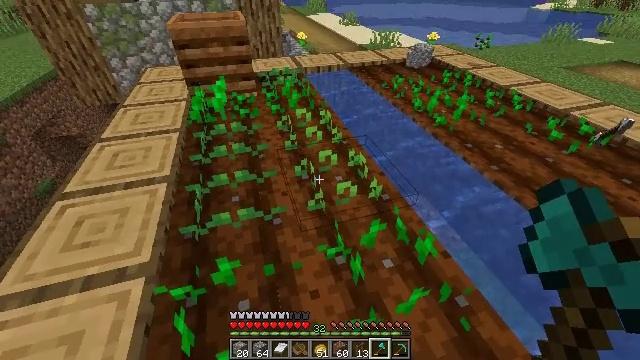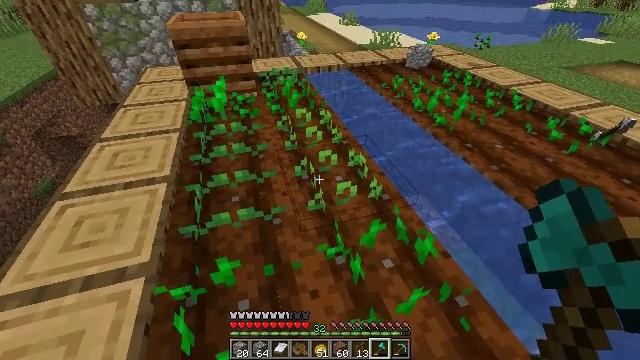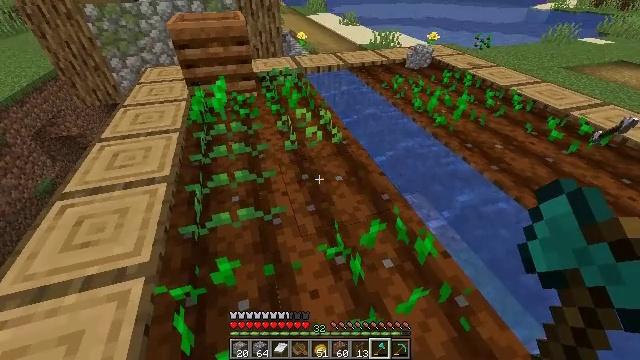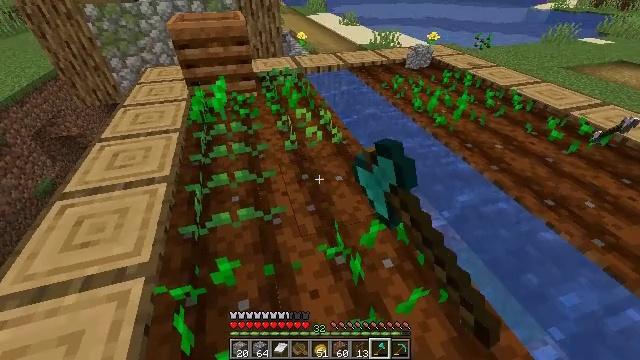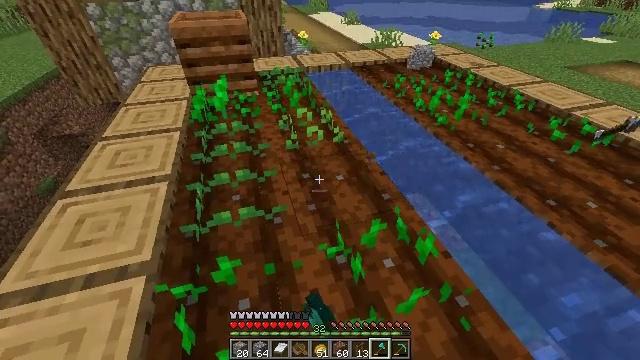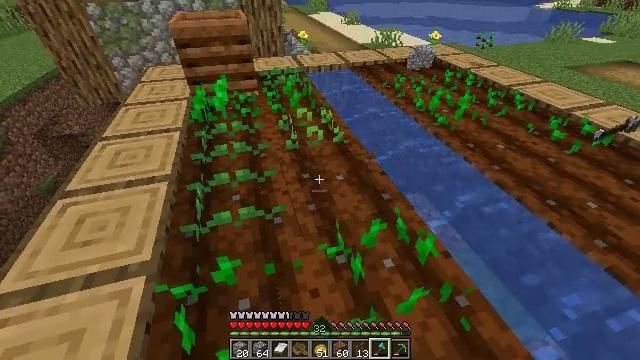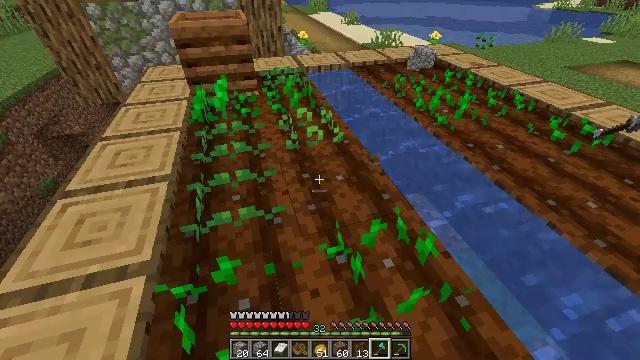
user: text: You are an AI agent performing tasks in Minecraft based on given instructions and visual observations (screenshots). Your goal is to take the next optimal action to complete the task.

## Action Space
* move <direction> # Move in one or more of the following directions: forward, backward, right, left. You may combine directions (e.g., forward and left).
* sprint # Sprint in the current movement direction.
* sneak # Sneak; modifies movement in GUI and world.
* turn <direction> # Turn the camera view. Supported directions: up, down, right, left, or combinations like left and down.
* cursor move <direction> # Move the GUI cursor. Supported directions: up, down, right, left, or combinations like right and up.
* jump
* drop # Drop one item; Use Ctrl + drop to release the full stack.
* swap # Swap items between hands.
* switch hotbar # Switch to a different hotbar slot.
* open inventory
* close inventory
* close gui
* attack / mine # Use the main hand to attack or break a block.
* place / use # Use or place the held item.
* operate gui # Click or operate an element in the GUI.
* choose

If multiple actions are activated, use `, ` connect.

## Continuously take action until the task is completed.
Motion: motion action
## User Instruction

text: Collect beetroots from the field.
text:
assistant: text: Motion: no_op
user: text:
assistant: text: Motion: attack / mine
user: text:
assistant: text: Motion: attack / mine
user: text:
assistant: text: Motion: no_op
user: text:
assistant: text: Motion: no_op
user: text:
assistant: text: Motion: no_op
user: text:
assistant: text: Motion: no_op